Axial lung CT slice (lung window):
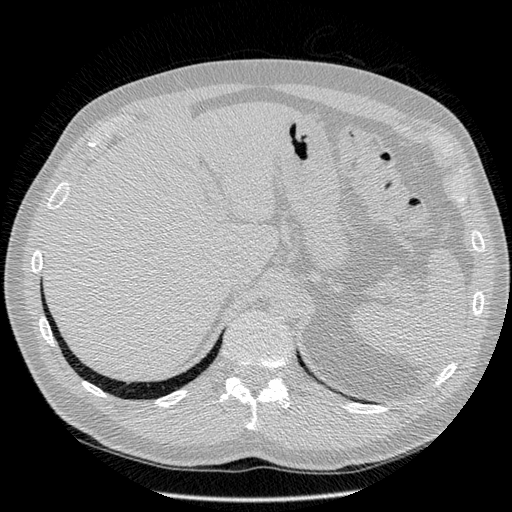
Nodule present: no